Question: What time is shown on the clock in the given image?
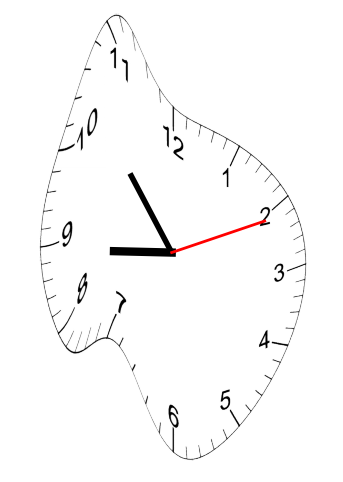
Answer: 08:53:11